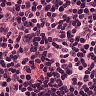
Metastatic tissue present: no